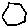
Label: hexagon